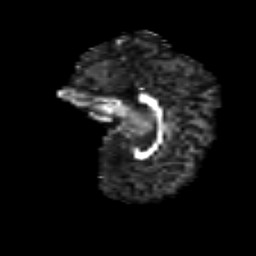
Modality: FA
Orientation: sagittal
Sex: female
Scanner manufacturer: siemens
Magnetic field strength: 3 T
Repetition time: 5 s
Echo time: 0.071 s